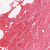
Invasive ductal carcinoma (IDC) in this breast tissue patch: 0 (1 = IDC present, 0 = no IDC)